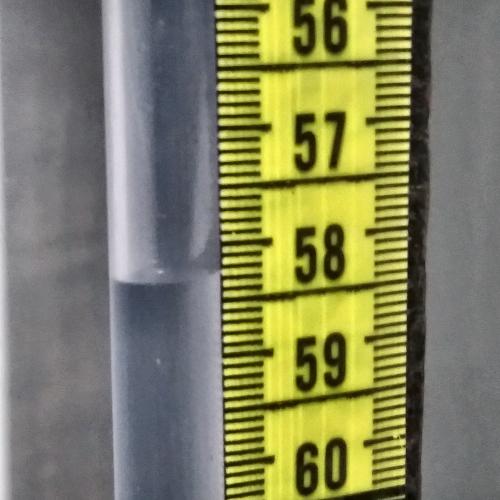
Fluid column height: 58.3 cm